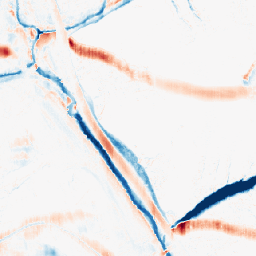
Category: morphological
Decomposition family: morphological_ellipse
Decomposition parameters: operation: average
width: 20
height: 5
Upsampling method: area
Upsampling parameters: scale: 4
Upsampling scale: 4